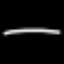
Label: line